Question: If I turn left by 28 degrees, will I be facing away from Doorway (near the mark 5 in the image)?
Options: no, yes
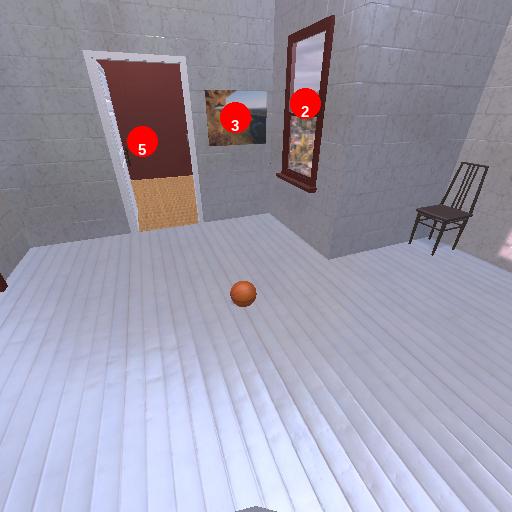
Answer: no